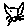
Label: cat